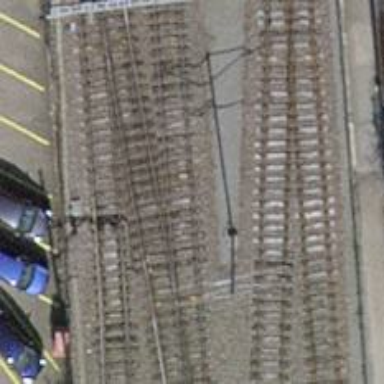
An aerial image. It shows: Single-track railway with electrified contact lines.